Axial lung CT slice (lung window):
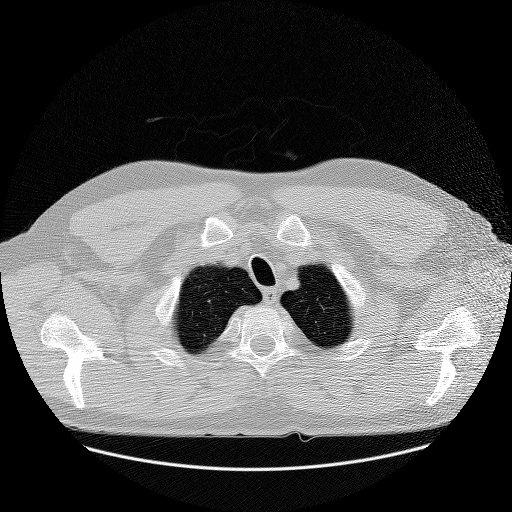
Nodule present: no